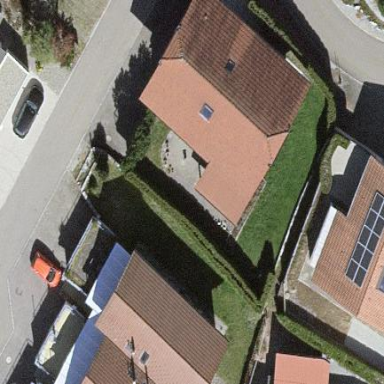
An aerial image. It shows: Gabled building.